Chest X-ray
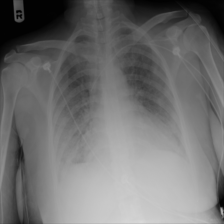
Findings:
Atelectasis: negative
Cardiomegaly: negative
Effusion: negative
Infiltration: positive
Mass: negative
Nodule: negative
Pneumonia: negative
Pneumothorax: negative
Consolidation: negative
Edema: negative
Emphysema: negative
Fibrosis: negative
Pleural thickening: negative
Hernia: negative